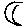
Label: moon